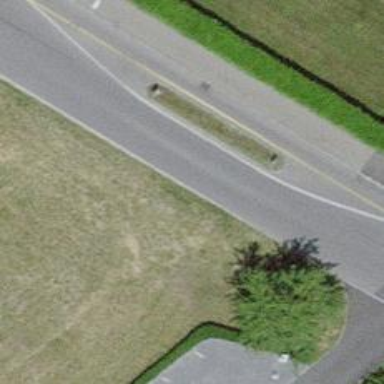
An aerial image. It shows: Chicane for traffic calming.